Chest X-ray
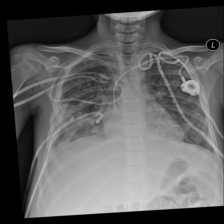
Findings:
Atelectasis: negative
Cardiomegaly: negative
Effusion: positive
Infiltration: negative
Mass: negative
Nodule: negative
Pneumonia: negative
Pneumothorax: negative
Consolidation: negative
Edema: negative
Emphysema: negative
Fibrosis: negative
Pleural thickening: negative
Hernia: negative